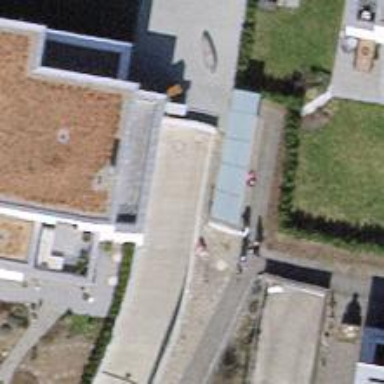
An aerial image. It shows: Parking entrance.